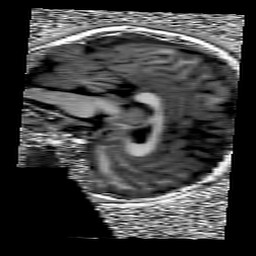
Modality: UNIT1
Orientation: sagittal
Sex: female
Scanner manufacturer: siemens
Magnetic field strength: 3 T
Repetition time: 5 s
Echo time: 0.00368 s